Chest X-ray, PA view. Patient: 43 years old, sex M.
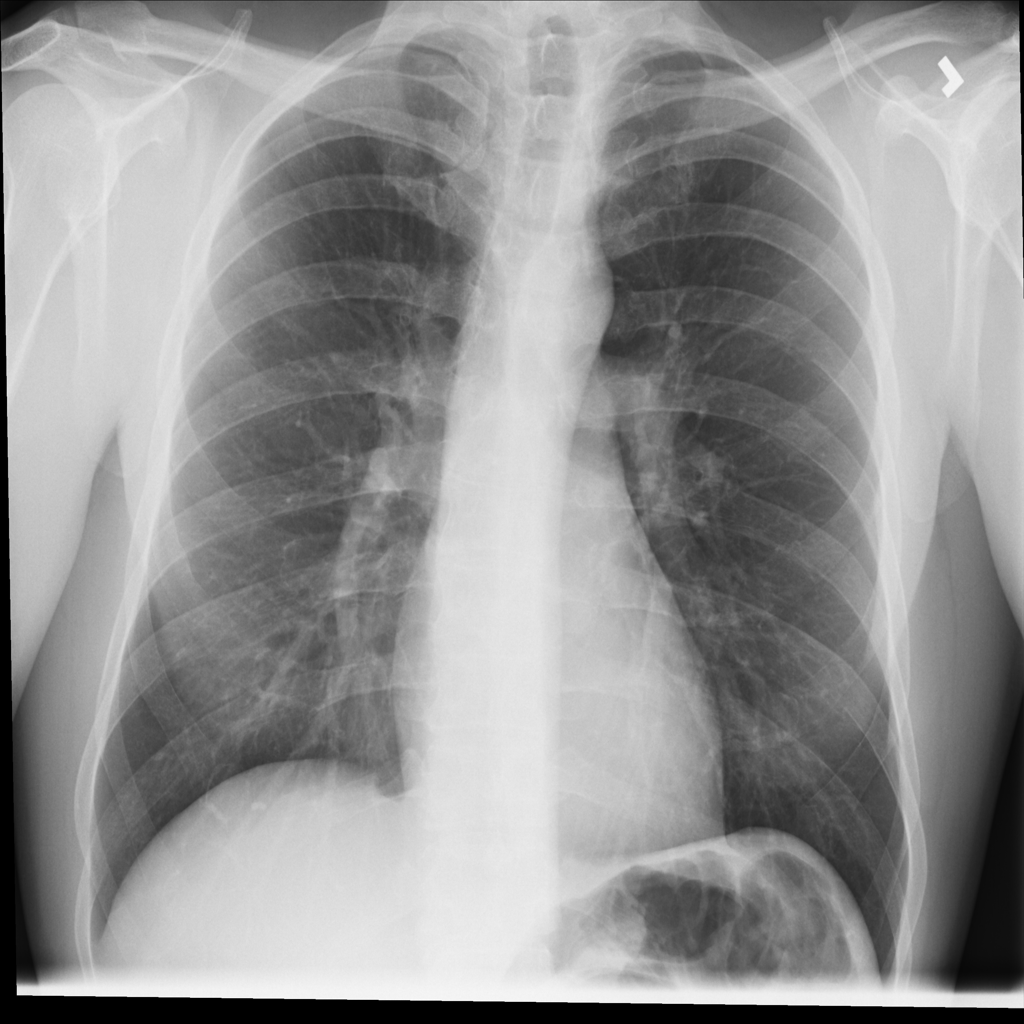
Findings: No Finding